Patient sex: M
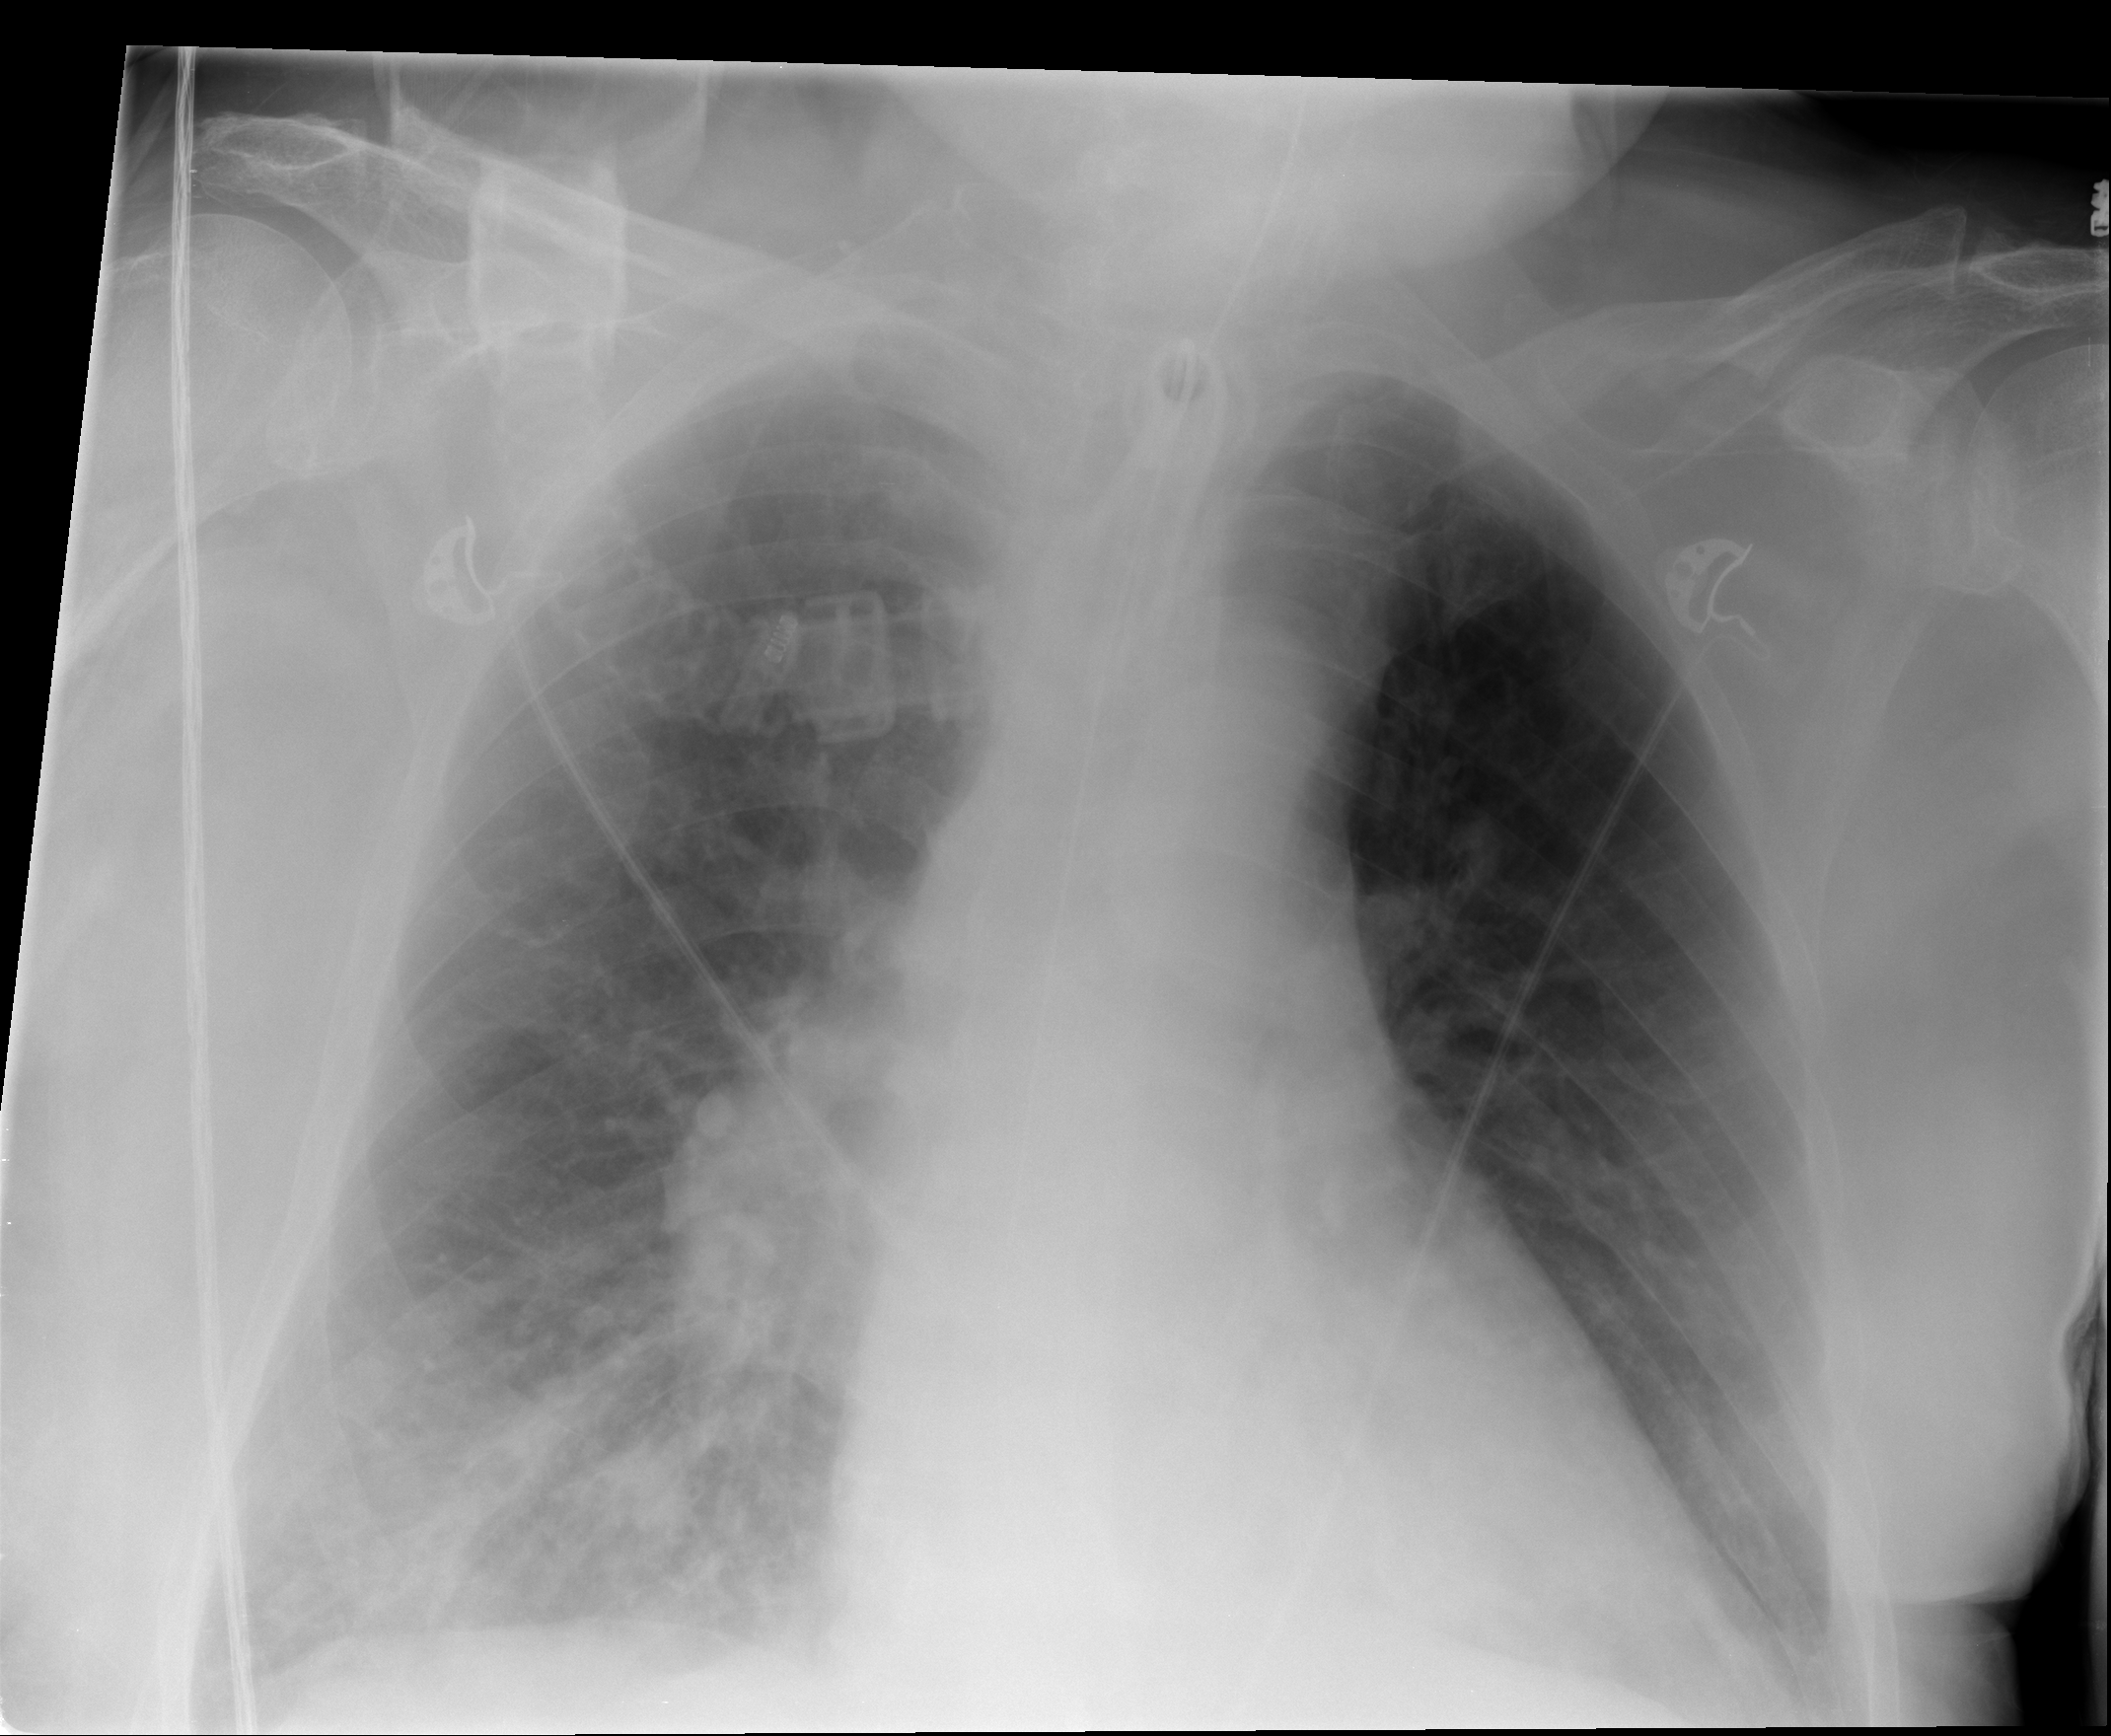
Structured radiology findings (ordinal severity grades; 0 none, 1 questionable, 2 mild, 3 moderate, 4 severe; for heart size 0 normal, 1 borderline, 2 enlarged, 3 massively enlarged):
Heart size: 0
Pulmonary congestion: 0
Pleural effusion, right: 0
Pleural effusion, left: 0
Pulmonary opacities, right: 2
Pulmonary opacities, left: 0
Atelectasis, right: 1
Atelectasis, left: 0